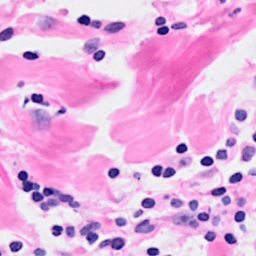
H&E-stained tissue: Breast